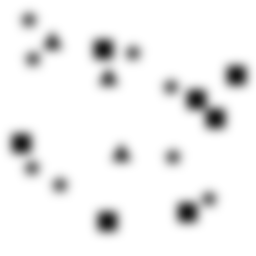
Squares: 7
Triangles: 3
Stars: 8
Total shapes: 18